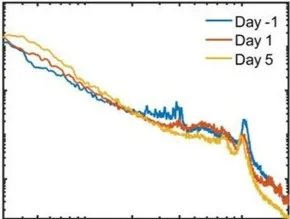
Spectral power density and ratios. Median spectral power density and power ratios. (A) Median spectral power density across all channels. There is an inflection point around 2 Hz, with lower frequencies showing more power after stimulation initiation.
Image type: chart (chart)